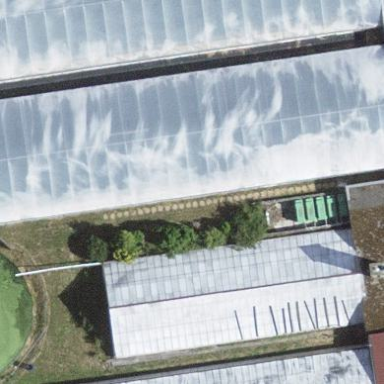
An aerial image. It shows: Greenhouse.